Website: lowes
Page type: customer-info-address
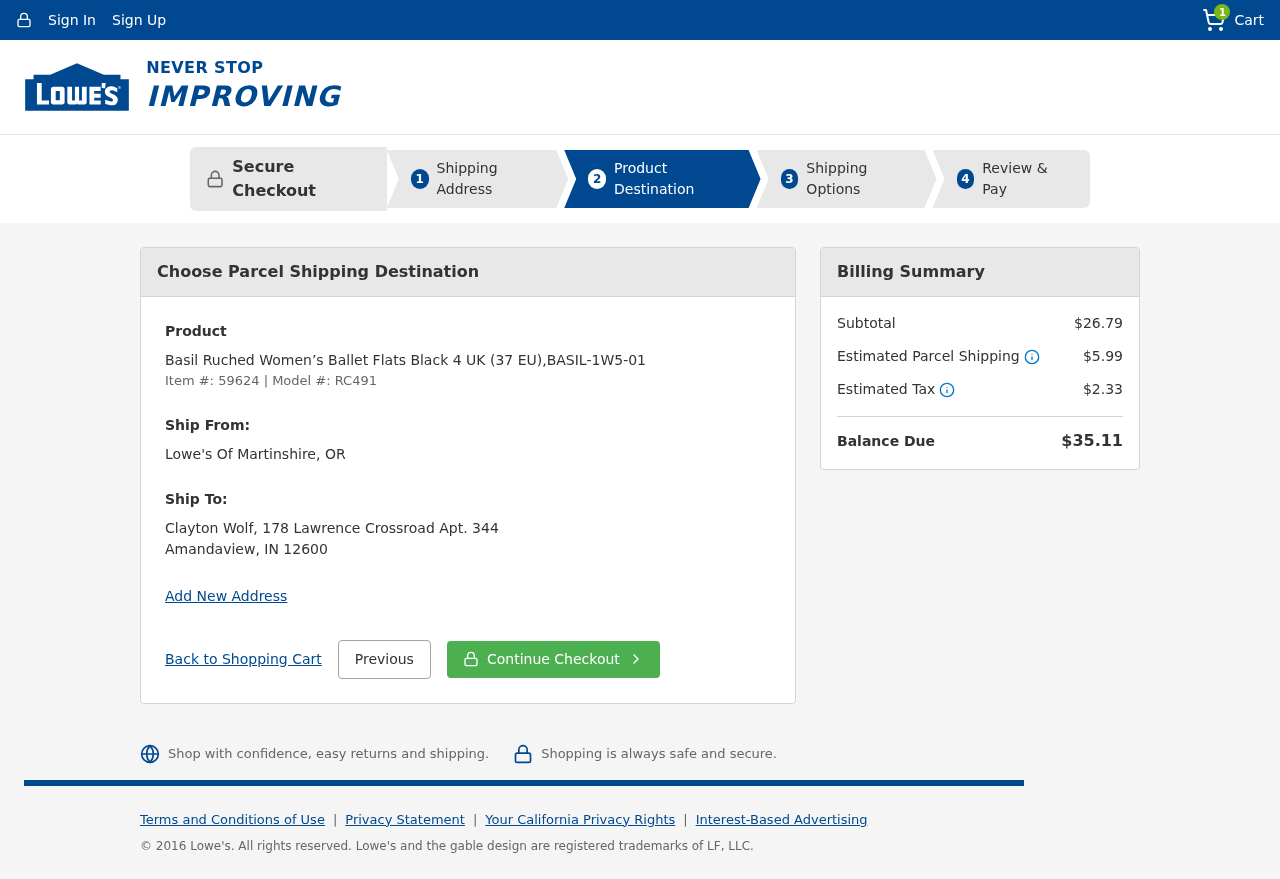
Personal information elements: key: PII_FULLNAME
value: Clayton Wolf
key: PII_STREET
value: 178 Lawrence Crossroad Apt. 344
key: PII_CITY_STATE2
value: Martinshire, OR
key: PII_CITY_STATE_ZIP
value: Amandaview, IN 12600
Product elements: key: PRODUCT1_NAME
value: Basil Ruched Women’s Ballet Flats Black 4 UK (37 EU),BASIL-1W5-01
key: PRODUCT1_ITEM_NUMBER
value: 59624
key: PRODUCT1_MODEL_NUMBER
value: RC491
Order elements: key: ORDER_NUM_ITEMS
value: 1
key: ORDER_SUBTOTAL
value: $26.79
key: ORDER_SHIPPING_COST
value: $5.99
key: ORDER_TAX
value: $2.33
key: ORDER_TOTAL
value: $35.11